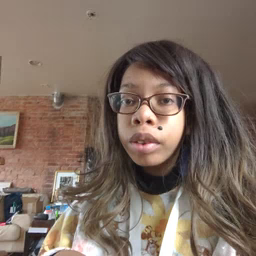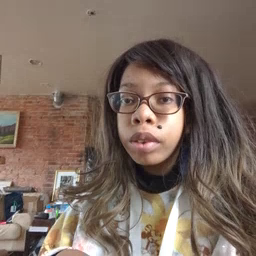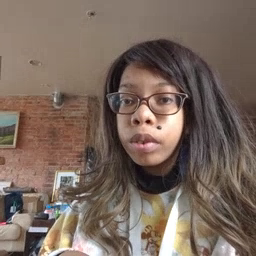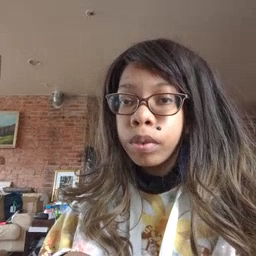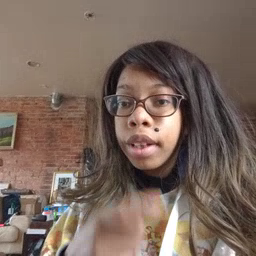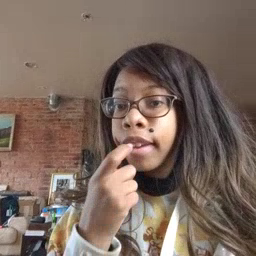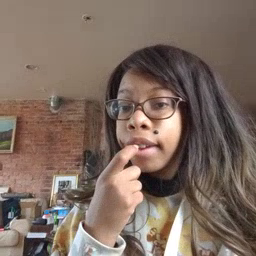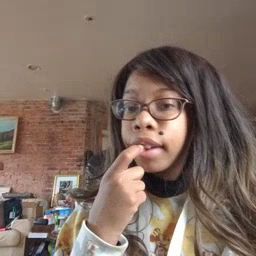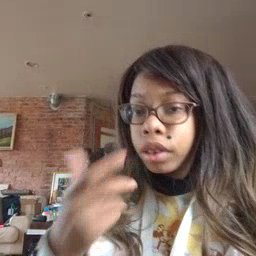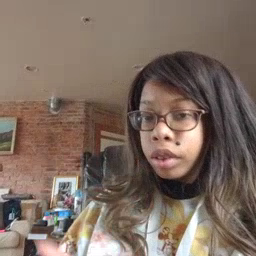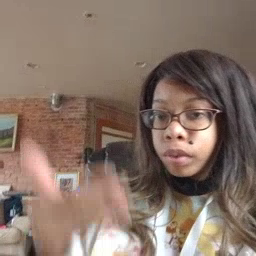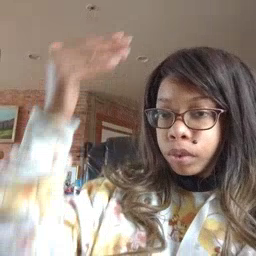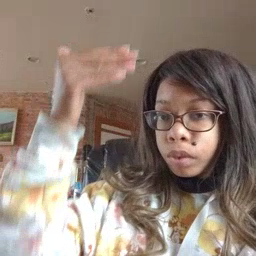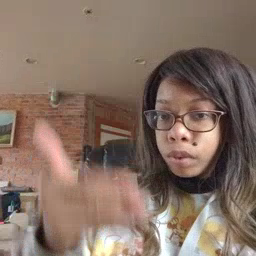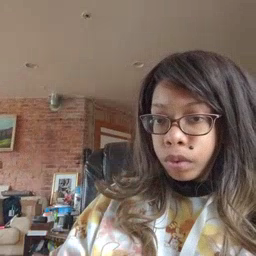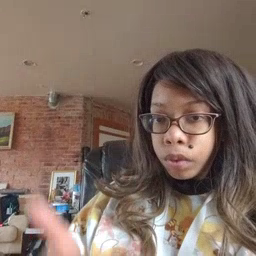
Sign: glasswindow